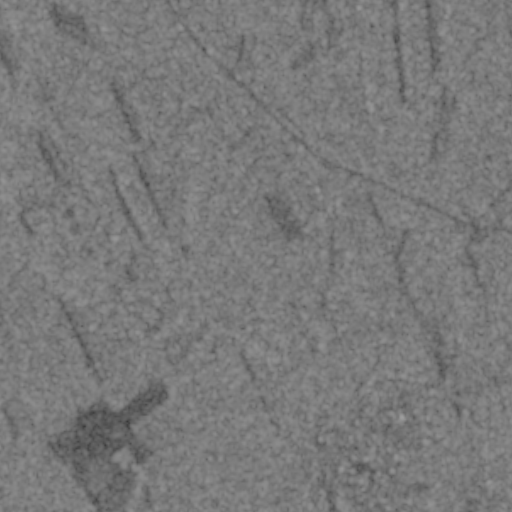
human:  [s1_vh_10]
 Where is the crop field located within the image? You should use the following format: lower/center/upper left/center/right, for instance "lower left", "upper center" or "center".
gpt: The crop field is located in the lower center of the image.
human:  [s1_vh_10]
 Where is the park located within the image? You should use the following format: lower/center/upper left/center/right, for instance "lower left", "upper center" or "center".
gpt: The park is located in the lower right of the image.
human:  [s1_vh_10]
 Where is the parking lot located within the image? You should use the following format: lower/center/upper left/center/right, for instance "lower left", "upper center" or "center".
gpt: The parking lot is located in the lower right of the image.
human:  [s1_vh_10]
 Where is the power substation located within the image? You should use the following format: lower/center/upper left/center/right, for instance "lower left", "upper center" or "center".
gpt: The power substation is located in the lower right of the image.
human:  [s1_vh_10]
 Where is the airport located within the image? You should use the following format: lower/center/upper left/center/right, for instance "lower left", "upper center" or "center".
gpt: There is no airport in the image.

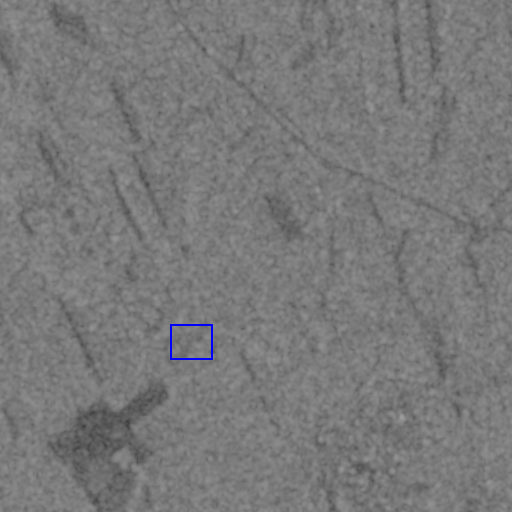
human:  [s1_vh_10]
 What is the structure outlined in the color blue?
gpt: The structure outlined in blue is a crop field.
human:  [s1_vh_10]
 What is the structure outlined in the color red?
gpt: There is no red outline.